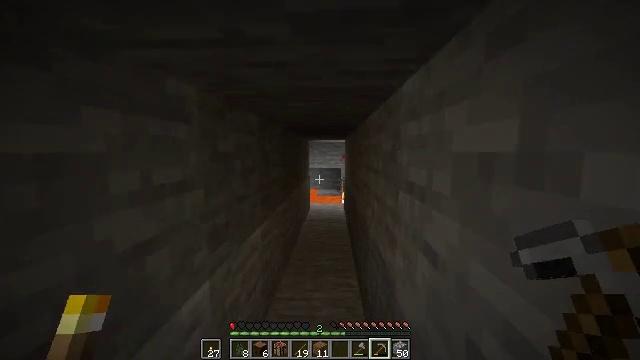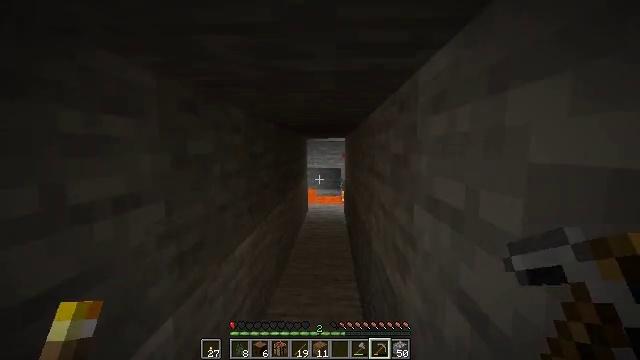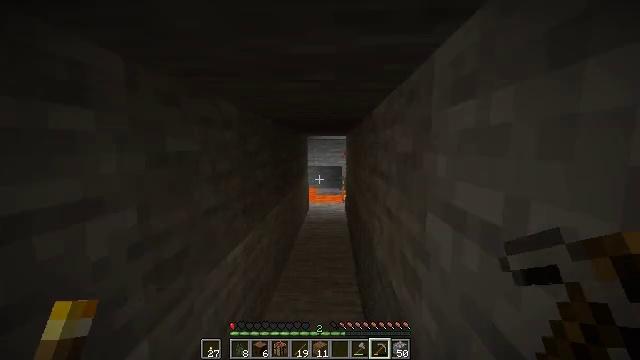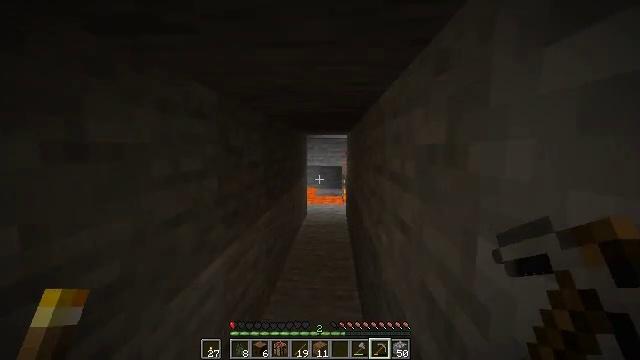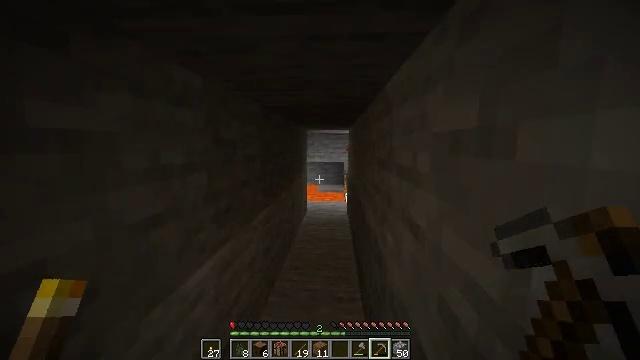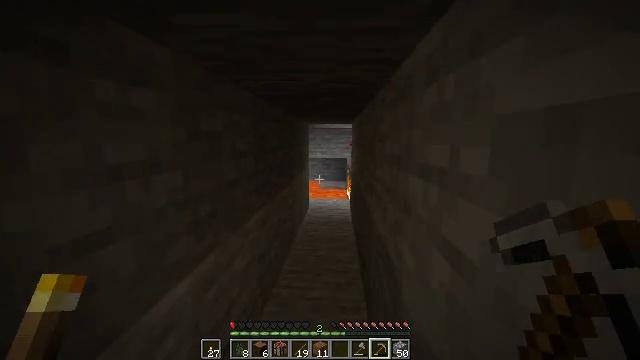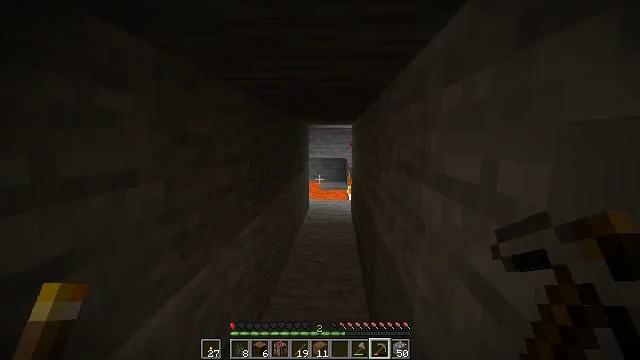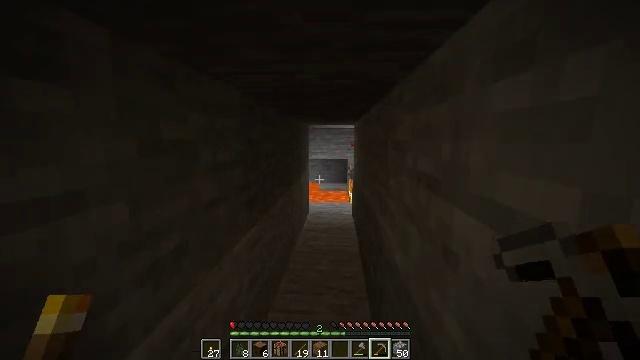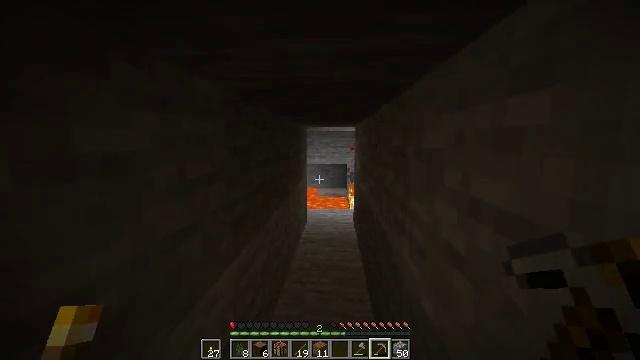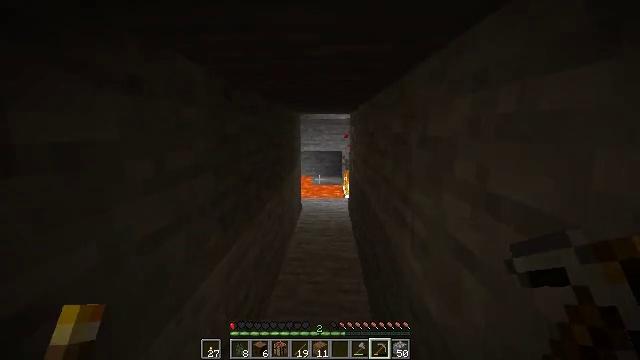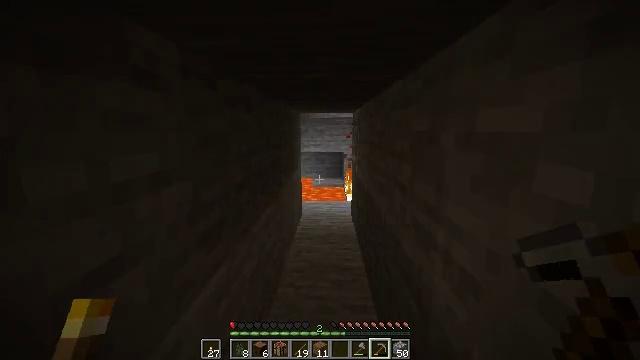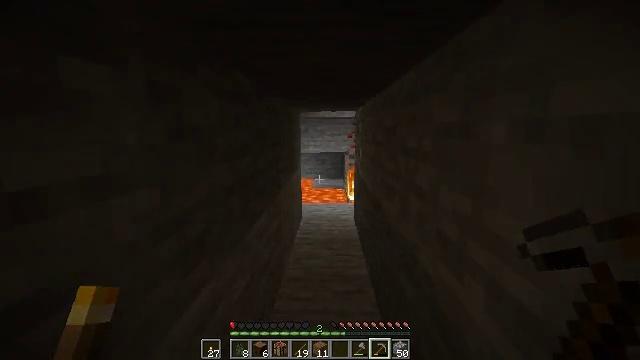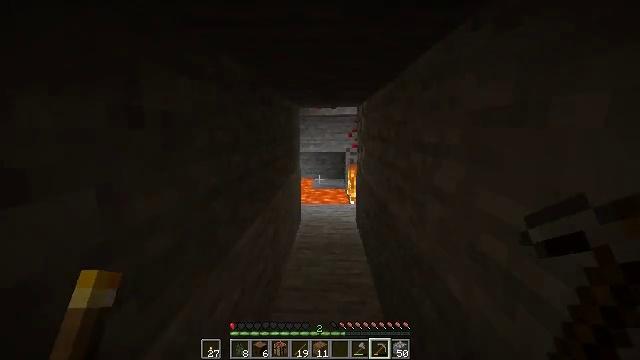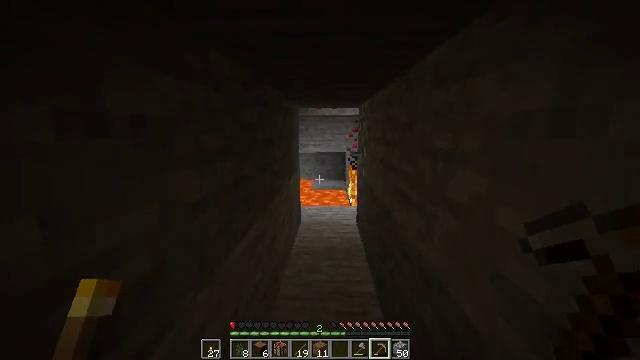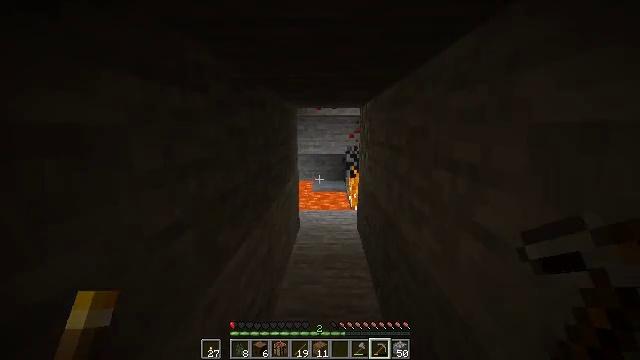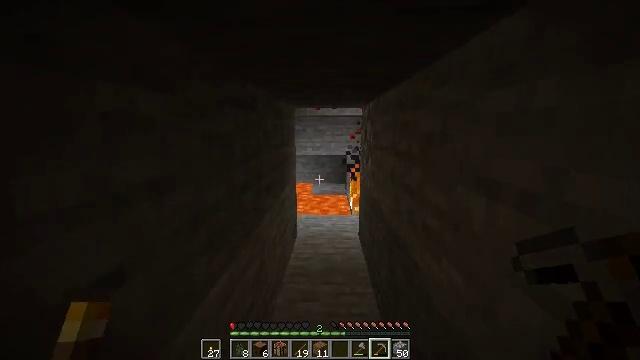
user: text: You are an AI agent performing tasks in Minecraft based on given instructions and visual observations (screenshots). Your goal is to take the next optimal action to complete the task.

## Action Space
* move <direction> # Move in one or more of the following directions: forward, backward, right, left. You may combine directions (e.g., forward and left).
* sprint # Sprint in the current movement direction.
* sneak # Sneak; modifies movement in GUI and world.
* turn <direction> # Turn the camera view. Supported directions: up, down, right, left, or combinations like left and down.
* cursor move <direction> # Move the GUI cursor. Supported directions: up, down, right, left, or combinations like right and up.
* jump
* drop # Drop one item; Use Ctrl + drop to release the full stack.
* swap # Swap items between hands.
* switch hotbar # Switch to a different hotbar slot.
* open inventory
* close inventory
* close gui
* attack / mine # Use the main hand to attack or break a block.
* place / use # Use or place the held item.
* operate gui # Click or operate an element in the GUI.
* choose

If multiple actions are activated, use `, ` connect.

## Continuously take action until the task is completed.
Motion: motion action
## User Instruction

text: Break the fire block.
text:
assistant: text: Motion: move forward
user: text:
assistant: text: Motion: move forward
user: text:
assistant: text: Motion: move forward
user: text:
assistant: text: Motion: move forward
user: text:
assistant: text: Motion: move forward
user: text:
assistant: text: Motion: move forward
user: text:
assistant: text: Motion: move forward
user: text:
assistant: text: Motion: move forward
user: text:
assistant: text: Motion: move forward, turn right and down
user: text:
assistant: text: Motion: move forward
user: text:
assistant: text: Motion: move forward
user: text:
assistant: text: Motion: move forward
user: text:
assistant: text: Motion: move forward
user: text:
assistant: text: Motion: move forward
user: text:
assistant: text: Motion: move forward
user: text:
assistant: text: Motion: move forward, turn right and up
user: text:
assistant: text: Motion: move forward
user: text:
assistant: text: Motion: move forward
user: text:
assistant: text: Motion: move forward
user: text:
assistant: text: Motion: move forward, sneak
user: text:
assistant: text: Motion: move forward, sneak
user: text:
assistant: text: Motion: move forward, sneak, turn right and down
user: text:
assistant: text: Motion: move forward, sneak
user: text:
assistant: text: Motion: move forward, sneak
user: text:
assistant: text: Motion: move forward and move left, sneak, turn down
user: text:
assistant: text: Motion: move forward and move left, sneak
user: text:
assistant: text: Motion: move forward and move left, sneak
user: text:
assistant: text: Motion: move forward and move left, sneak, turn right and down
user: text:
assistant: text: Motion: move forward and move left, sneak, turn right and down
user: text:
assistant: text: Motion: move forward and move left, sneak, turn right and down